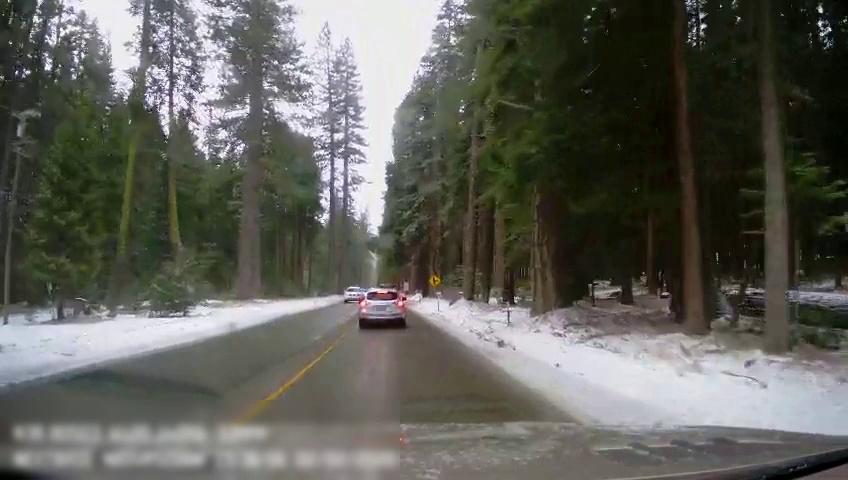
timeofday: Day
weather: Snowy
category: Drivable Space
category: Vehicles | SUV
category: Vehicles | Truck
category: Vehicles | SUV
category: Lanes | Current Lane
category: Lanes | Opposite Lane
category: Traffic | Signs